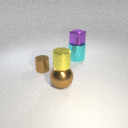
small purple metal cube above large cyan metal cylinder